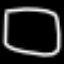
Label: square